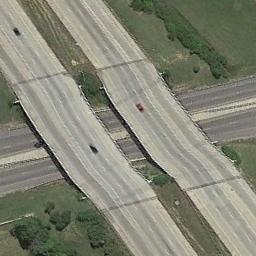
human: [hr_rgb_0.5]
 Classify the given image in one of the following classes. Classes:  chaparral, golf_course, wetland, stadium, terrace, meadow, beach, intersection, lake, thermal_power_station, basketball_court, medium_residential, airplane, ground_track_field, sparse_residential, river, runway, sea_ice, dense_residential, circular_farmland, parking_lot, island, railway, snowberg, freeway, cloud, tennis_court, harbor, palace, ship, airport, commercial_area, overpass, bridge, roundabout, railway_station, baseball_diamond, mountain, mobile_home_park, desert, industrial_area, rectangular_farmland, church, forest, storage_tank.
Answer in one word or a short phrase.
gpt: overpass